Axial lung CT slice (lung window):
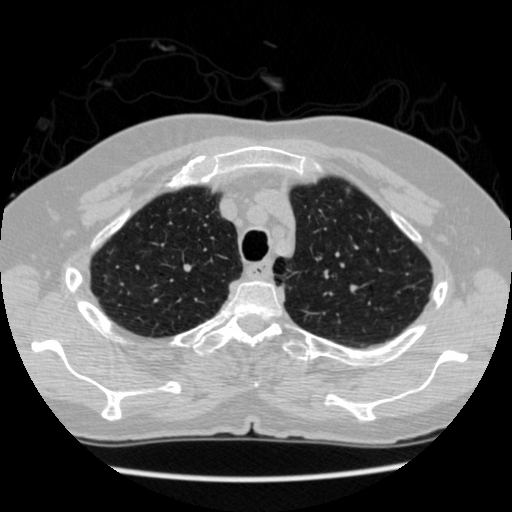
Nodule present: no